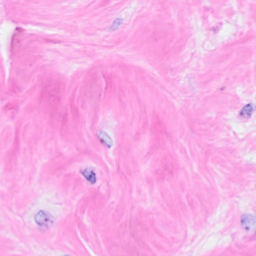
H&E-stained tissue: Breast